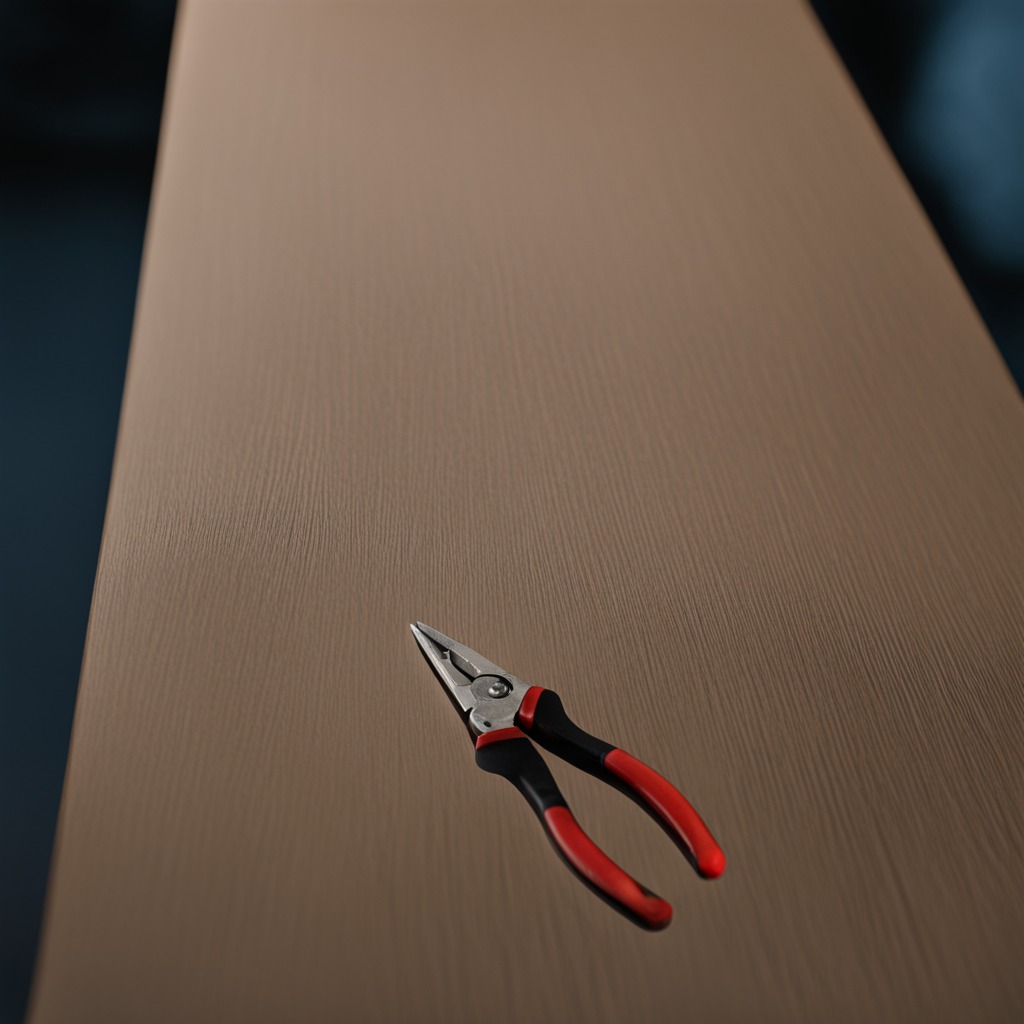
A plier is lying on a table in a small garage at twilight.